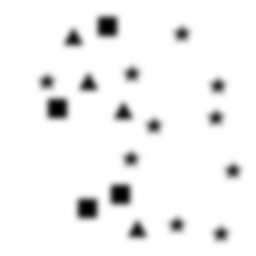
Squares: 4
Triangles: 4
Stars: 10
Total shapes: 18